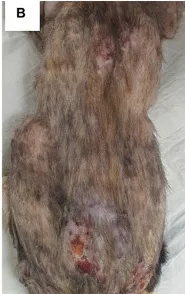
The changes in skin lesions after amphotericin B intralesional injection and oral terbinafine administration. Multiple and large ulcerative nodules were present on the thorax, abdomen, and trunk (A,B). Upon three applications of amphotericin B intralesional injection and oral terbinafine administration, ulceration was significantly resolved, and the number and size of nodules were reduced.
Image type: medical_photograph (skin_photograph)